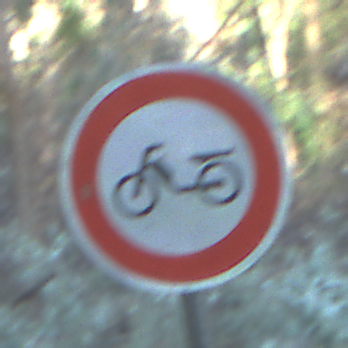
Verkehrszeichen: VerbotMofas
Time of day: MorningAfternoon
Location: Outdoor (Nature)
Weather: Clear
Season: NotSpecified
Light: Natural